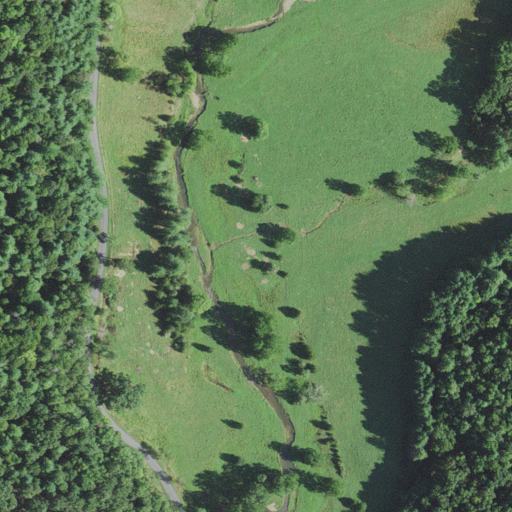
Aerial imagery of valley in Virginia named Mill Hollow containing pasture, mixed forest, open development, deciduous forest, and low intensity development